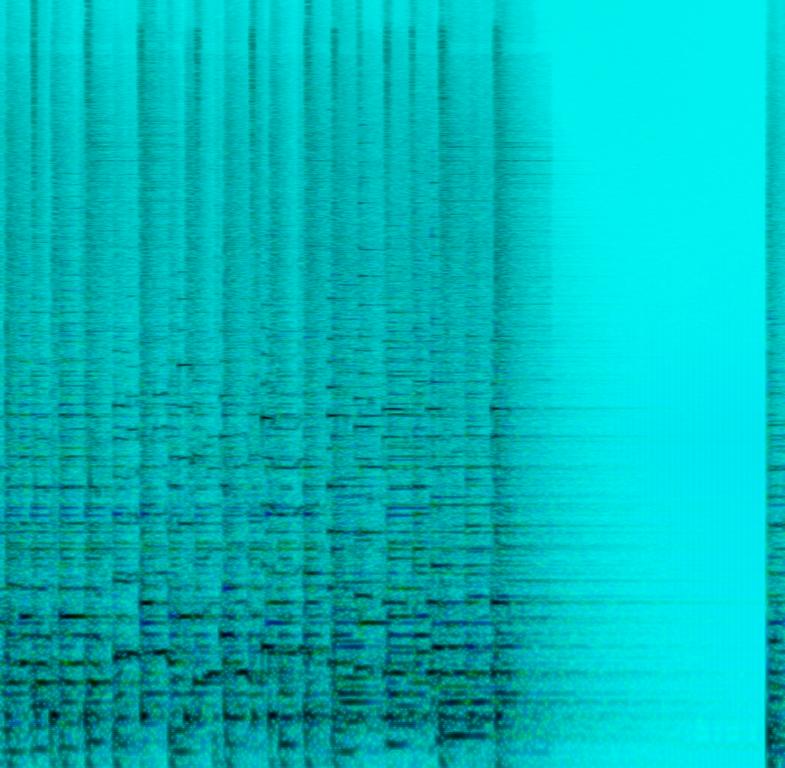
This is a jazzy instrumental that sounds upbeat, cheery and vibrant. This would be suitable for some swing dancing. It's got an electric guitarist playing licks, a punchy piano, and groovy intricate drum pattern. The piece is in four over four time signature.